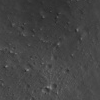
Atmospheric dust classification: not_dusty